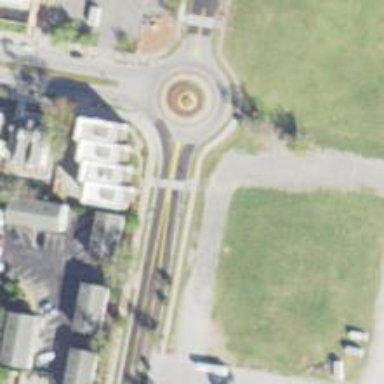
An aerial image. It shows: Primary highway intersecting roundabout.